Question: Overview of what's gonna happen, For the sake of the example, I provided Email Address, First Name, and Last Name. And each of columns has a check box if the user wants to include it on import or not.

In this example, 'Last Name' wasn't supposed to be included. So when I pass submit, the data of checkbox is being output like this.
'''
Array
(
[0] => Email Address
[1] => First Name
)
'''
Which is correct, then what is, to remove the 'Last Name' on the original data (multidimensional array), Unfortunately, array_diff() doesn't work, or else I may have did something wrong.
I have these 2 arrays
'''
$mapping_import_value = $_SESSION['mapping_import_value'];
$arr_import_column = $_POST['import_column'];
'''
A multi dimensional array
'''
Array
(
[Email Address] => Array
(
[0] => email11@gmail.com
[1] => email12@gmail.com
[2] => email13@gmail.com
)
[First Name] => Array
(
[0] => Guy 11
[1] => Guy 12
[2] => Guy 13
)
[Last Name] => Array
(
[0] => Stand 11
[1] => Stand 12
[2] => Stand 13
)
)
'''
Then
A single array
'''
Array
(
[0] => Email Address
[1] => First Name
)
'''
So it will be like, 2 arrays will match, if something is not matched (Last Name) it will be removed including it's child. So any help would be nice. :D
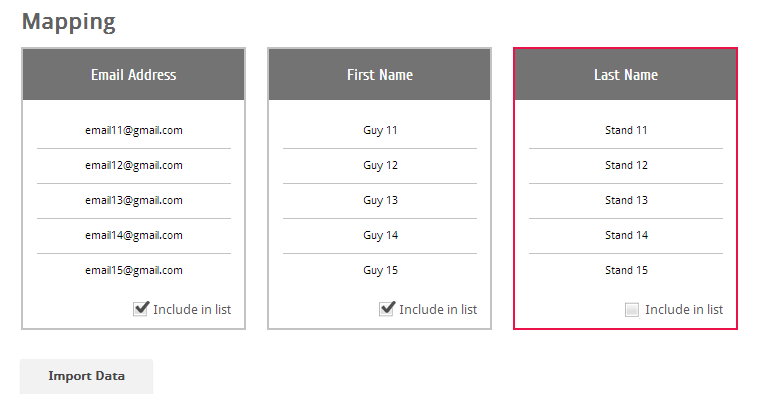
Answer: You can use <URL> on '$arr_import_column':
'''
$x = array_intersect_key($mapping_import_value, array_flip($arr_import_column));
'''
This will basically return all of the entries in '$mapping_import_value' whose keys are present in '$arr_import_column'